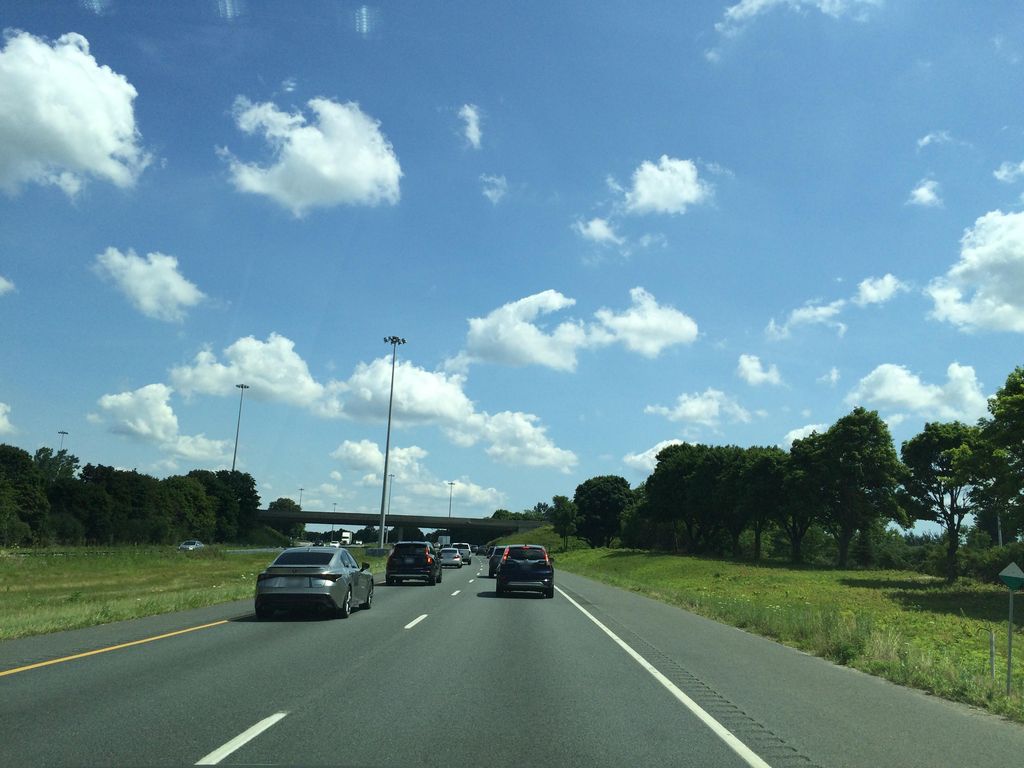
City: hamilton